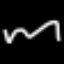
Label: squiggle